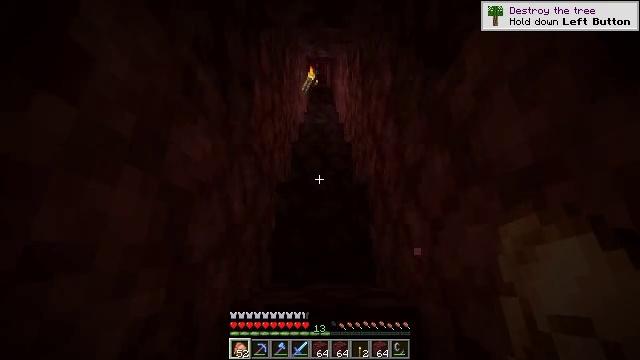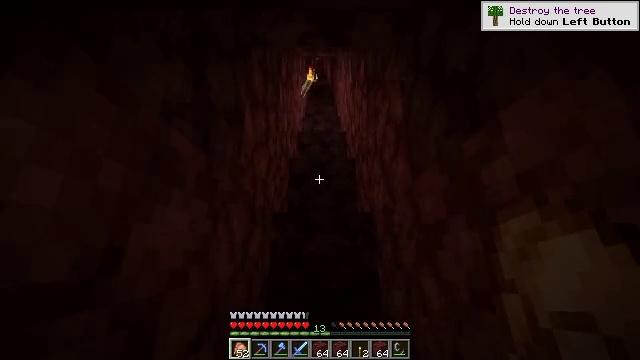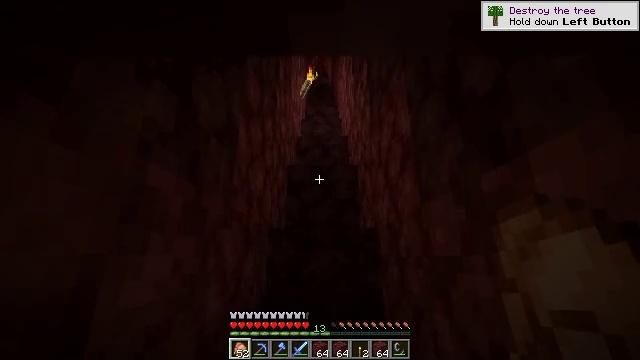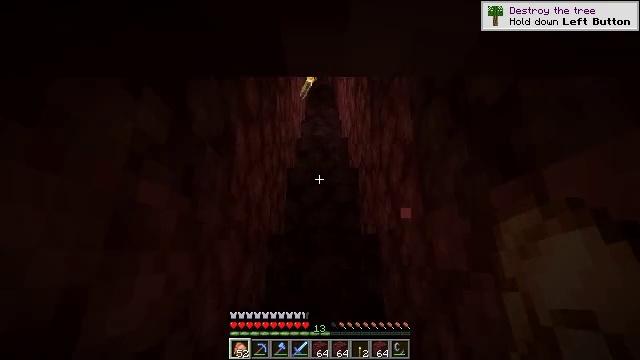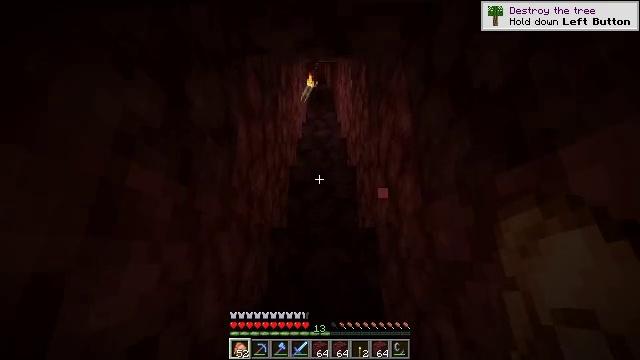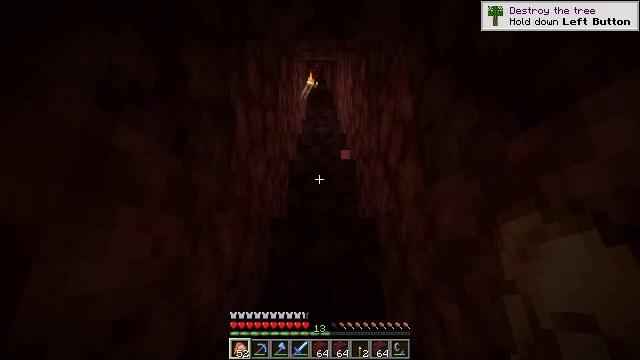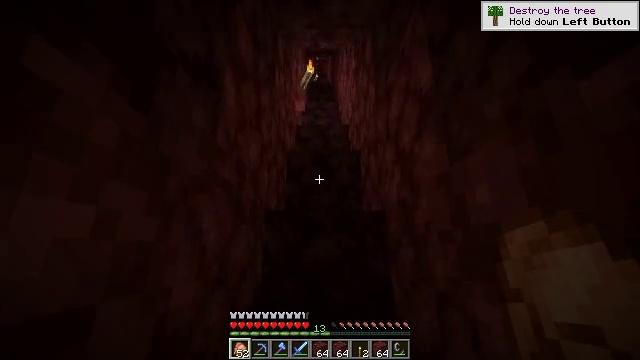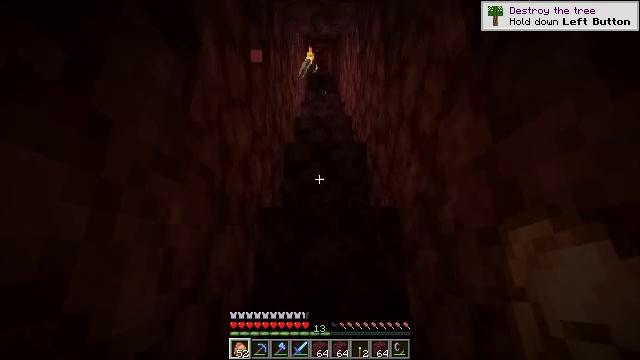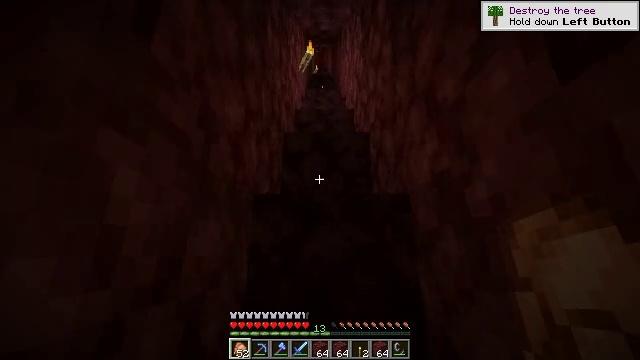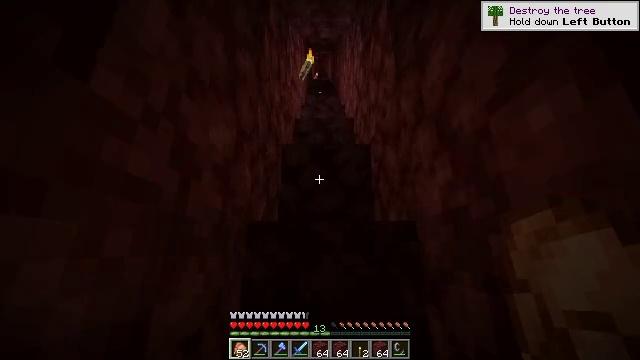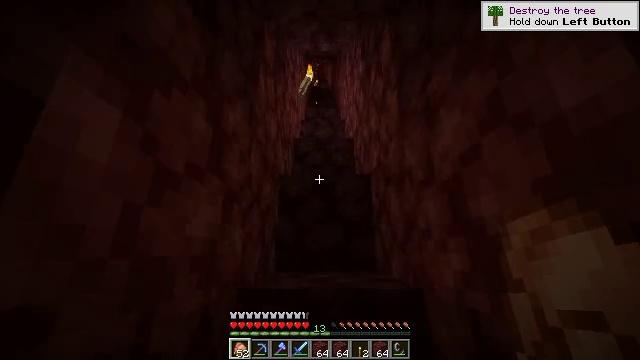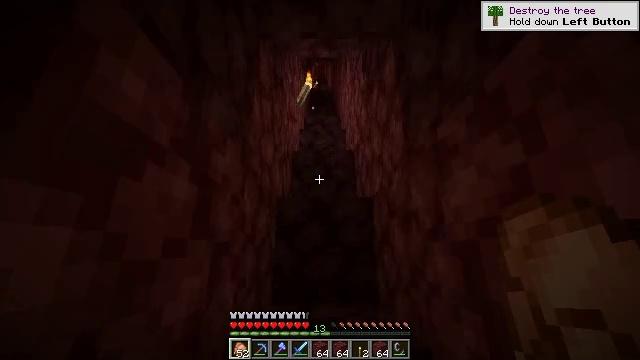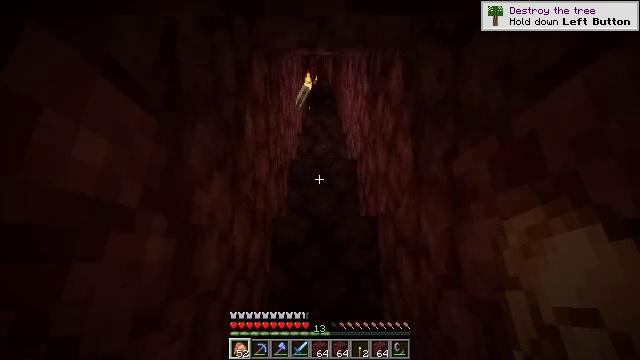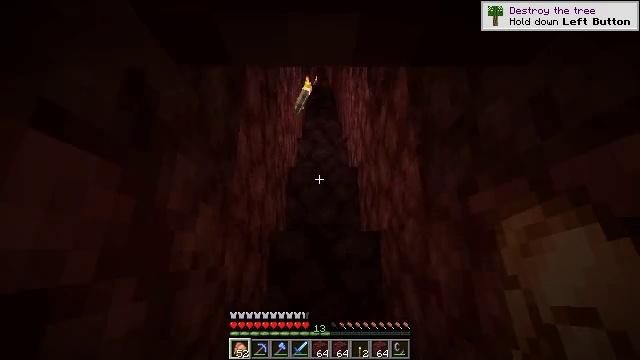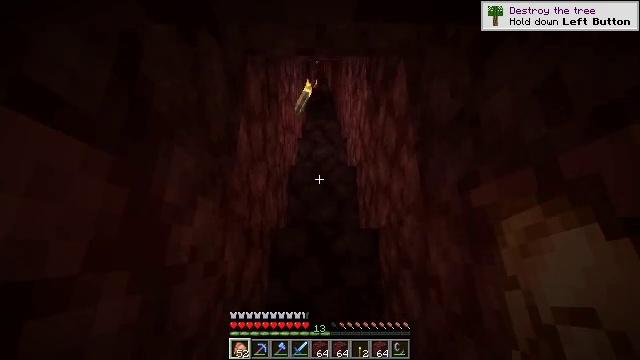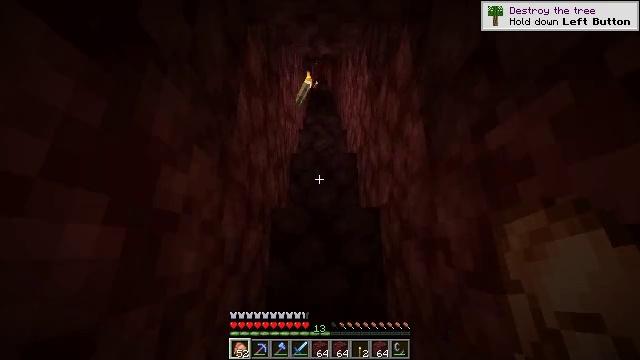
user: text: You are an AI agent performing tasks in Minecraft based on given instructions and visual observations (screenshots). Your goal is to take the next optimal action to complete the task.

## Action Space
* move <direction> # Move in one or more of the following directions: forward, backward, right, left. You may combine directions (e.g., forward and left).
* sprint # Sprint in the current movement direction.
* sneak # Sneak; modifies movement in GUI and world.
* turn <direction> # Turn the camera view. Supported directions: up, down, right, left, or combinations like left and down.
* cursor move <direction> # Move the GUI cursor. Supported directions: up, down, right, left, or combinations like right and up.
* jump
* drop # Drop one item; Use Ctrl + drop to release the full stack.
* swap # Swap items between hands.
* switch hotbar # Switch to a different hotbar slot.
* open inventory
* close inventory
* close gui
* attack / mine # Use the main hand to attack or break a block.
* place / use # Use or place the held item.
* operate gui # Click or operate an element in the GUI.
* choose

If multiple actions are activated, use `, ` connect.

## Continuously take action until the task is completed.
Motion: motion action
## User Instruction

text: Refine ancient debris to craft netherite scrap.
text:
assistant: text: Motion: move forward, sprint, jump
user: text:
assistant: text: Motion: move forward, sprint, jump
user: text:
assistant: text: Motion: move forward, sprint, jump
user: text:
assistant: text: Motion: move forward, jump
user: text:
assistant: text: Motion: move forward, jump
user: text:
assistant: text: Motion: move forward, jump
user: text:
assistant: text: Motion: move forward, jump
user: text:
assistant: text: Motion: move forward, jump
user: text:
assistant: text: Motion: move forward, sprint, jump
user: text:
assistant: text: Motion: move forward, sprint, jump
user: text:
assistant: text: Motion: move forward, sprint, jump
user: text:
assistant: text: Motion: move forward, sprint, jump
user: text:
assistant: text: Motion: move forward, sprint, jump
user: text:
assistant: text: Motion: move forward, jump
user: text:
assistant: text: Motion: move forward, jump
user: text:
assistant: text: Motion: move forward, jump
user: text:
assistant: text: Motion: move forward, jump
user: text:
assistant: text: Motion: move forward, sprint, jump
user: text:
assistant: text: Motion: move forward, sprint, jump
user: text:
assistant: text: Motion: move forward, sprint, jump
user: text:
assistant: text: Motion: move forward, sprint, jump
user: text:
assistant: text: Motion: move forward, sprint, jump
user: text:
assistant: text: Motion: move forward, jump
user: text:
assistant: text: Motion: move forward, jump
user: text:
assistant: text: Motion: move forward, jump
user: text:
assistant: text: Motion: move forward, jump
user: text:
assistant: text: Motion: move forward, jump
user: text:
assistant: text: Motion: move forward, sprint, jump
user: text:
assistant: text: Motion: move forward, sprint, jump
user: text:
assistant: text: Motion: move forward, sprint, jump